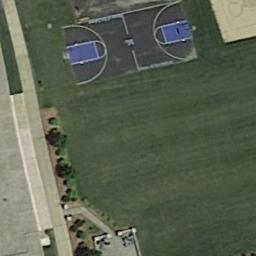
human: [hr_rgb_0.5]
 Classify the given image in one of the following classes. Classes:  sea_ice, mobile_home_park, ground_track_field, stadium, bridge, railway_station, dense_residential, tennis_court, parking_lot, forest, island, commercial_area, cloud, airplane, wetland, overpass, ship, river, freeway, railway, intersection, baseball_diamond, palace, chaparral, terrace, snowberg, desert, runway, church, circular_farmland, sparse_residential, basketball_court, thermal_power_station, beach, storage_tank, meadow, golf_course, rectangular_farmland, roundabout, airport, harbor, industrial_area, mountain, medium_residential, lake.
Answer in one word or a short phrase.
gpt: basketball_court